Field crop: maize
Growth stage: 2
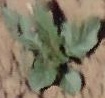
Species: datura